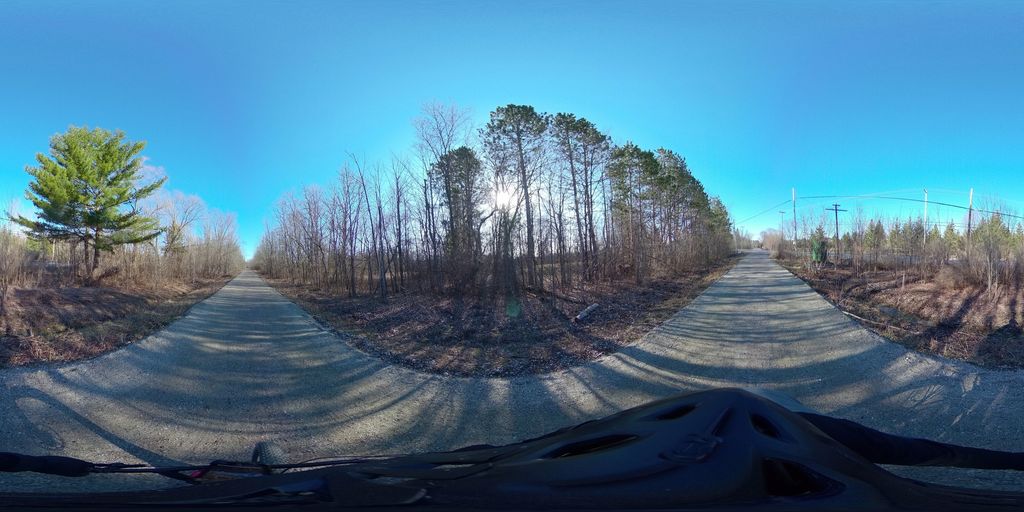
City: ottawa-gatineau